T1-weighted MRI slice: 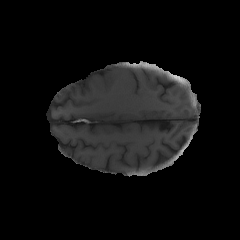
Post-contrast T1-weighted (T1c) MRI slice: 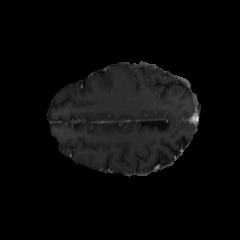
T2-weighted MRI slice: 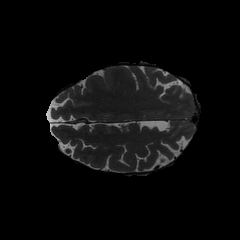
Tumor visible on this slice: no